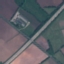
Land use / land cover class: Highway